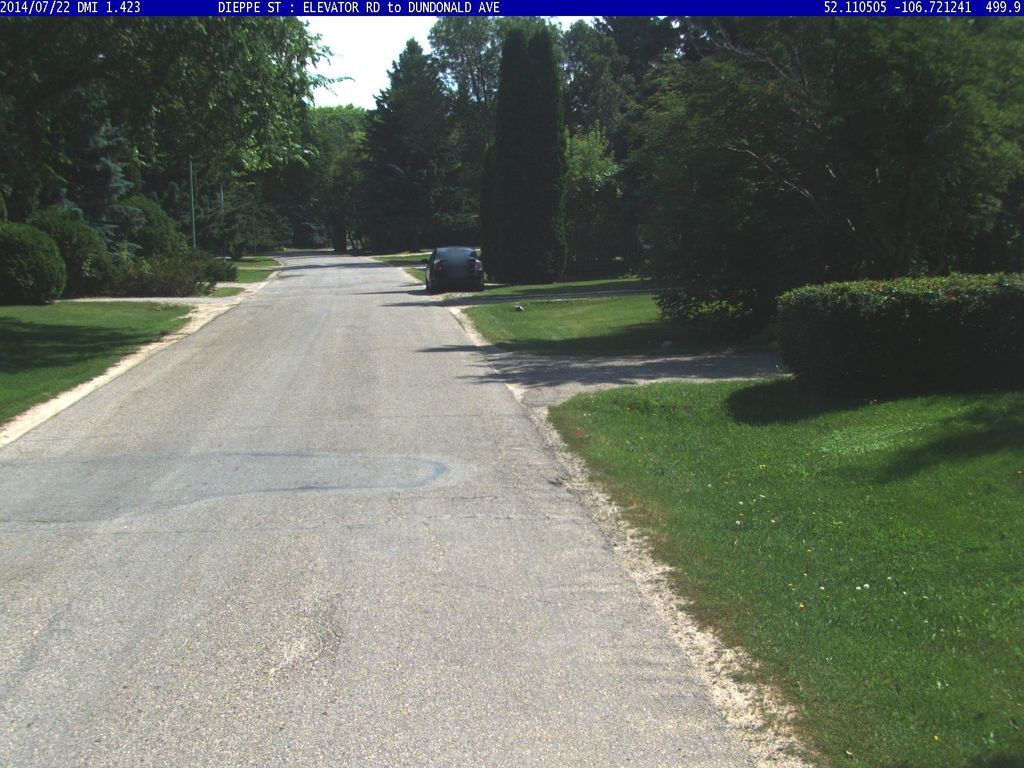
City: saskatoon